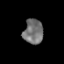
Tissue: prostate
Cell type: T cells
Senescence score: 0.3609
Nuclear area (px): 475
Mean DAPI intensity: 115.554